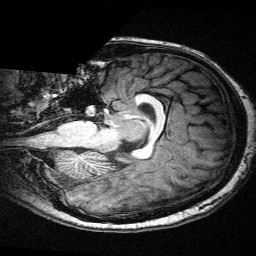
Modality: T1w
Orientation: sagittal
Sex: female
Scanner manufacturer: siemens
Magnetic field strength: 3 T
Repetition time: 2.3 s
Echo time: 0.00336 s